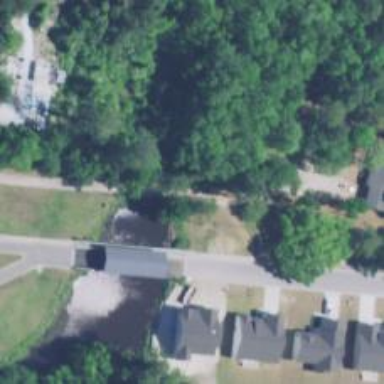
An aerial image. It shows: Residential road.